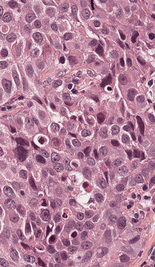
Tumor epithelial tissue: yes
Tumor-associated stroma tissue: no
Normal tissue: no